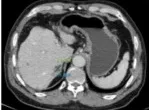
July 2022 demonstrating progressive decrease in the size of primary pancreatic and liver metastases.
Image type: radiology (ct)